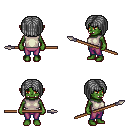
a pixel art fantasy rpg character, female body template, orc, green skin, white sleeveless shirt, magenta pants, gray pageboy hairstyle, spear, four views (front, back, left, right), 2x2 character sprite sheet, small pixel art, hard edges, no anti-aliasing